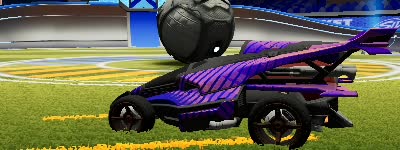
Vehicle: aftershock